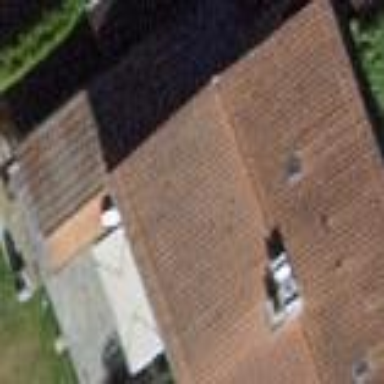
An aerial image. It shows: Building with tiled roof.